Question: I have an Azure function that has been working all day. About twenty minutes ago I started getting an error when trying to click the run button in Visual Studio. It successfully builds and then when it starts it displays and error the just states an 'illegal character in path - Visual Studio'. I've checked the git logs and no changes have been made so I'm unsure what's wrong.
I've attached a picture of the problem to try illustrate the issue:

I have tried everything I can think of. Here's a list of all the steps I've taken.
- - - - - - -
'''
using Microsoft.Azure.WebJobs;
using Microsoft.Extensions.Logging;
using Newtonsoft.Json;
using System;
using System.Collections.Generic;
using System.IO;
using System.Linq;
using Zupa.Products.ProductsService.Models.Messages.V1;
namespace Zupa.ProductFileUploadFunction
{
public static class FileUploadProcessor
{
private const string FunctionName = nameof(FileUploadProcessor);
[FunctionName(FunctionName)]
public static void Run(
[BlobTrigger("%IncomingContainerPath%/{blobFileName}", Connection = "AzureWebJobsStorage")]Stream inputBlob,
[ServiceBus("%QueueName%", Connection = "QueueServiceBus")]out string outgoingMessage,
string blobFileName, ILogger log)
{
log.LogInformation($"{FunctionName} Processing blob {Environment.NewLine} Name:{blobFileName + Environment.NewLine} Size: {inputBlob.Length} Bytes");
outgoingMessage = null;
var (parsedOrganisationId, parsedUploadId) = (Guid.Empty, Guid.Empty);
var organisationId = GetPartFromString(blobFileName, "/", 0);
var fileUploadType = GetPartFromString(blobFileName, "/", 1);
var isRecognisedFileUploadType = Enum.GetNames(typeof(FileUploadType)).Select(name => name.ToLowerInvariant()).Contains(fileUploadType.ToLowerInvariant());
var uploadId = GetPartFromString(blobFileName, "/", 2);
var fileName = GetPartFromString(blobFileName, "/", 3);
var propertyValidation = new Dictionary<string, bool>()
{
{
nameof(FileUploadDataEventMessage.OrganisationId),
string.IsNullOrEmpty(organisationId) || !Guid.TryParse(organisationId, out parsedOrganisationId)
},
{
nameof(FileUploadDataEventMessage.FileUploadType),
string.IsNullOrEmpty(fileUploadType) || isRecognisedFileUploadType
},
{
nameof(FileUploadDataEventMessage.UploadId),
string.IsNullOrEmpty(uploadId) || !Guid.TryParse(uploadId, out parsedUploadId)
},
{
nameof(FileUploadDataEventMessage.FileName),
string.IsNullOrEmpty(fileName)
}
};
foreach (KeyValuePair<string, bool> propertyValidationPair in propertyValidation)
LogPropertyInErrorState(log, propertyValidationPair.Value, blobFileName, propertyValidationPair.Key);
var hasInvalidPathParameters = parsedOrganisationId == Guid.Empty || !isRecognisedFileUploadType || parsedUploadId == Guid.Empty || string.IsNullOrEmpty(fileName);
outgoingMessage = !hasInvalidPathParameters ? JsonConvert.SerializeObject(new FileUploadDataEventMessage()
{
OrganisationId = parsedOrganisationId,
UploadId = parsedUploadId,
FileUploadType = Enum.Parse<FileUploadType>(PascalCaseWord(fileUploadType)),
FileName = fileName,
Timestamp = DateTimeOffset.Now
}) : null;
log.LogInformation($"{FunctionName} Processed blob {Environment.NewLine} Name:{blobFileName + Environment.NewLine} Size: {inputBlob.Length} Bytes");
}
private static string GetPartFromString(string inputString, string delimiter, int targetIndex)
{
var inputStringParts = inputString.Split(delimiter);
if (inputStringParts.ElementAtOrDefault(targetIndex) != null)
return inputStringParts[targetIndex];
return null;
}
private static void LogPropertyInErrorState(ILogger log, bool errorValidationCondition, string fileName, string propertyName)
{
var errorMessage = errorValidationCondition ?
$"{FunctionName} Failed to process blob {Environment.NewLine} Name: {fileName + Environment.NewLine} Missing or invalid {propertyName}" : string.Empty;
if (!string.IsNullOrEmpty(errorMessage))
log.LogInformation(errorMessage);
}
private static string PascalCaseWord(string input) =>
input.Substring(0, 1).ToUpperInvariant() + input.Substring(1);
}
}
'''
It doesn't seem to be the issue with the function as the rest of the team doesn't seem to experience the same issue and can successfully run the function. So I'm assuming its a system issue.
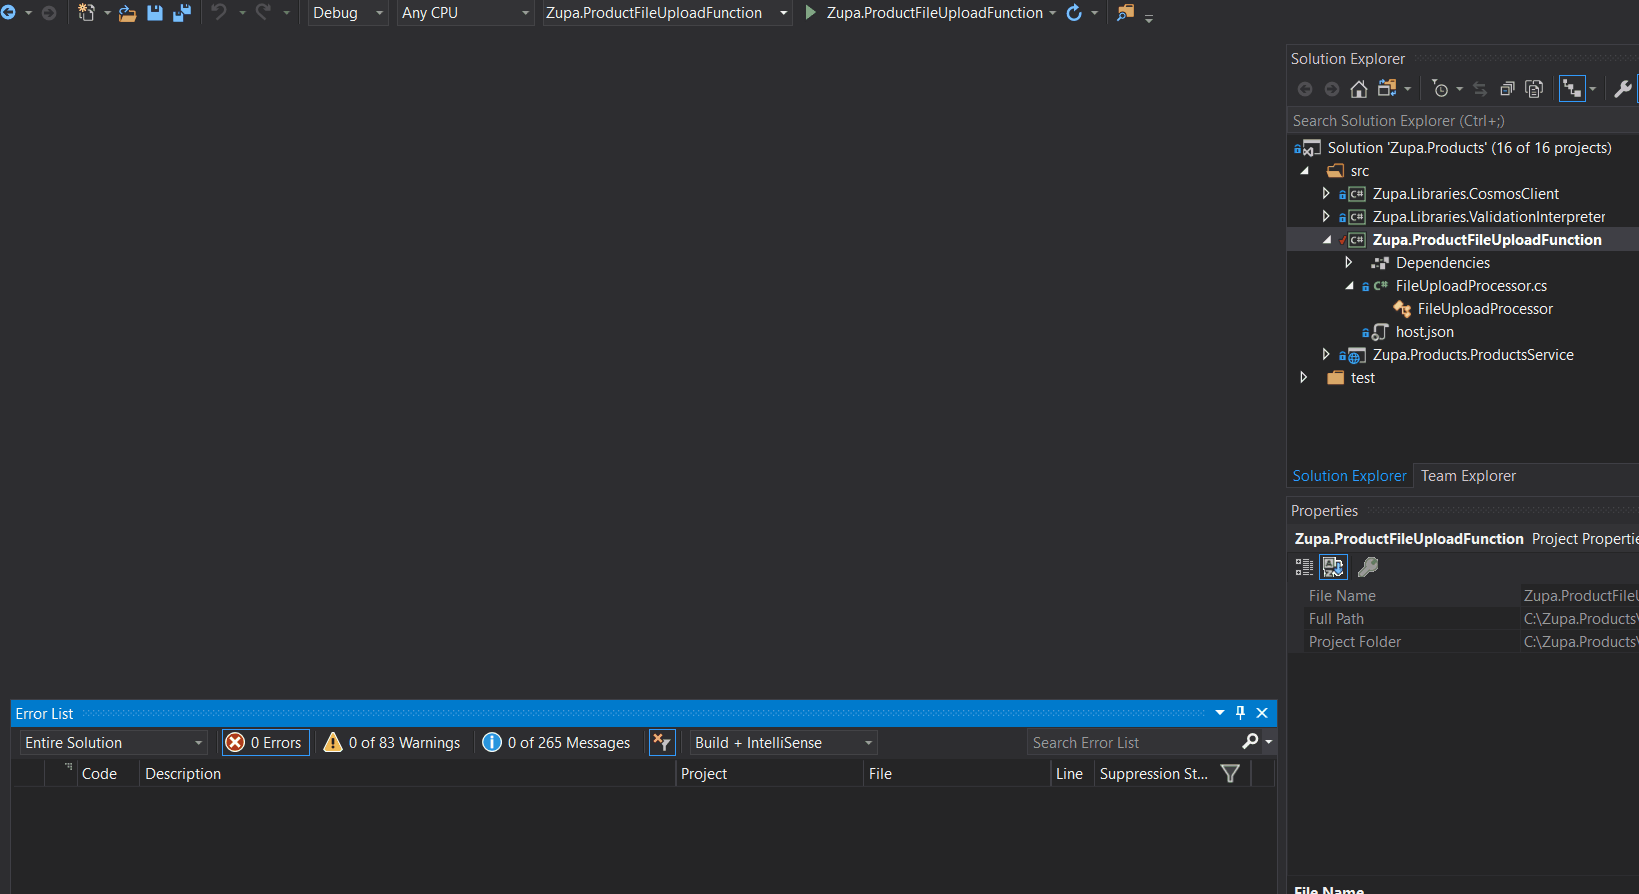
Answer: For anyone experiencing this issue I have finally found a way to fix it
Thank you so much Tsuyoshi Ushio over on medium, follow the steps below to resolve the issue seems to be when the azure function tools files get in a bad state within the %appdata%/local folder
<URL>